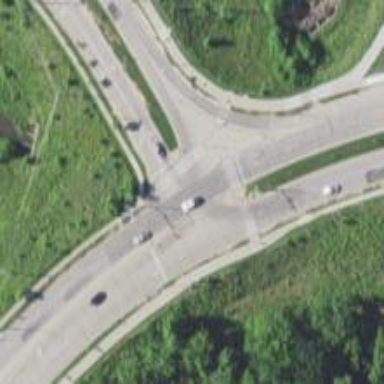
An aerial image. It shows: Unmarked crossing on the road.